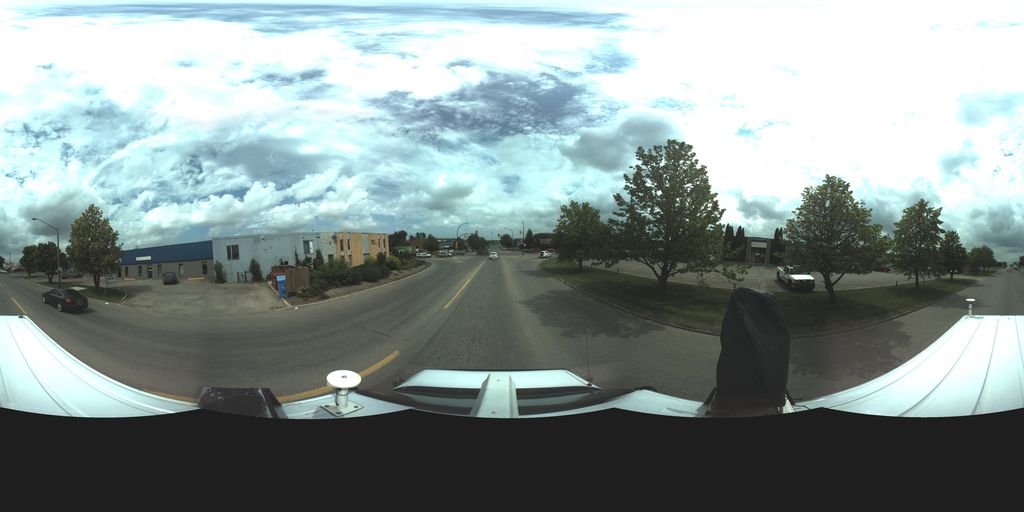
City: saskatoon